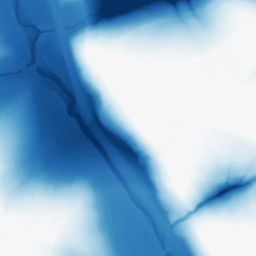
Category: morphological
Decomposition family: morphological
Decomposition parameters: operation: closing
size: 100
Upsampling method: fft_zeropad
Upsampling parameters: scale: 4
Upsampling scale: 4